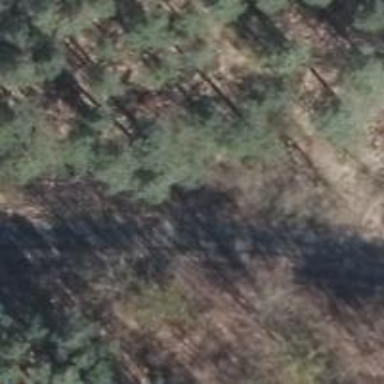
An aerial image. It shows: Compacted grade3 track used for forestry vehicles.